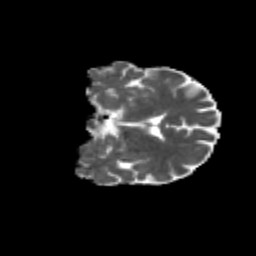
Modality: MD
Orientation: coronal
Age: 52
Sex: male
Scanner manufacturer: siemens
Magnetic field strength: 3 T
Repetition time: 4.71 s
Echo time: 0.0906 s